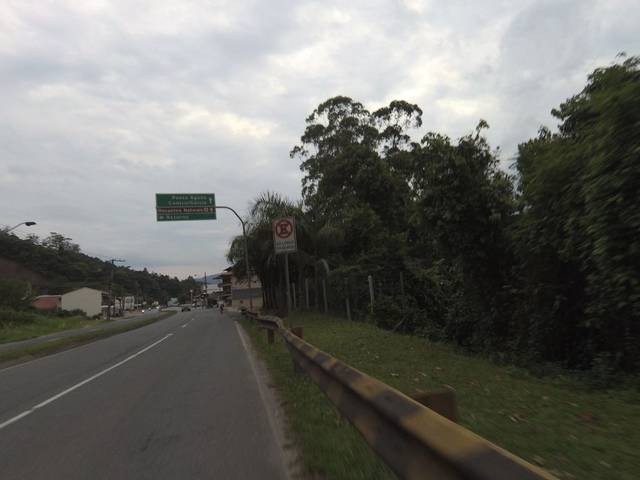
Region: Brazil
Coordinates: -26.9, -49.061